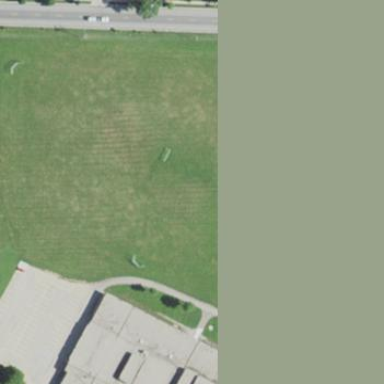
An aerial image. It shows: Soccer pitch for leisure land activities.